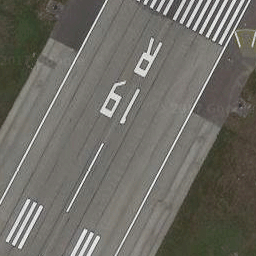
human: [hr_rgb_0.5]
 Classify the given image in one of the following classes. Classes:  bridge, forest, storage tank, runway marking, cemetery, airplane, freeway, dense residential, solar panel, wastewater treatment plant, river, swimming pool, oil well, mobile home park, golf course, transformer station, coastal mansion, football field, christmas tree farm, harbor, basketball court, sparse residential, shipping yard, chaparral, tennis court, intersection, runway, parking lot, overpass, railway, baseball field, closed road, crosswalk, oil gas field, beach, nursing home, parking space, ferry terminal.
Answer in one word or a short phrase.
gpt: runway